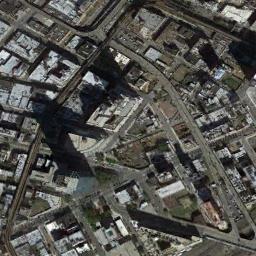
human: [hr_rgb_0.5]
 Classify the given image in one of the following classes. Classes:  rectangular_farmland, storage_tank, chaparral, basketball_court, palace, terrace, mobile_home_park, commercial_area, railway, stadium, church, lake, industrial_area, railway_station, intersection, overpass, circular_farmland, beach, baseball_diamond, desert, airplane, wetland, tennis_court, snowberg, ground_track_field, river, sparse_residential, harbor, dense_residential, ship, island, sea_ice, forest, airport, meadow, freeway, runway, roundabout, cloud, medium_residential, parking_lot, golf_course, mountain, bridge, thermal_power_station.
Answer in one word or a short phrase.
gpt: commercial_area